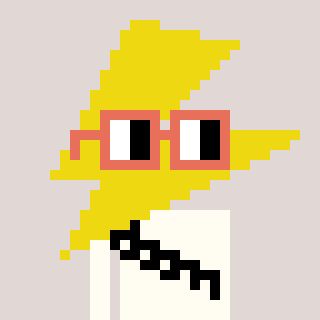
a pixel art character with square orange glasses, a lightning bolt-shaped head and a grayscale-colored body on a warm background